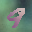
Label: 9